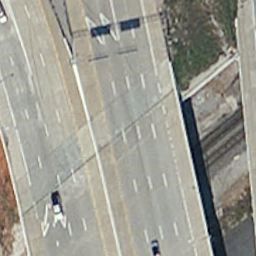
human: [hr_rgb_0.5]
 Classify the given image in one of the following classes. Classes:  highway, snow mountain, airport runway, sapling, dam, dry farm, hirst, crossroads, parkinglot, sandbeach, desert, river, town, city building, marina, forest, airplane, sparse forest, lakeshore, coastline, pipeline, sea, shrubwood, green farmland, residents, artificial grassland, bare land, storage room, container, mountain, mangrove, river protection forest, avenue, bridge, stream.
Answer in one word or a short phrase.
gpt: highway